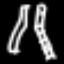
Label: The Eiffel Tower